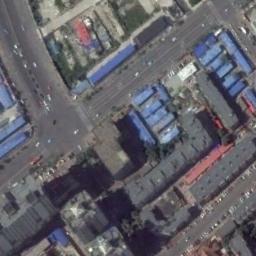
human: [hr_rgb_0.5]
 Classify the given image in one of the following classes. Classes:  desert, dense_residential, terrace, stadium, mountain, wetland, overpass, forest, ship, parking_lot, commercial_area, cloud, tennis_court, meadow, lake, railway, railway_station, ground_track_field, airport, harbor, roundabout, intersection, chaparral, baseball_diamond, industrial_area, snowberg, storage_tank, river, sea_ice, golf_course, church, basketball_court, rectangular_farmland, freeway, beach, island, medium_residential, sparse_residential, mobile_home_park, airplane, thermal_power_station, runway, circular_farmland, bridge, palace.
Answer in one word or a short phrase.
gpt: intersection